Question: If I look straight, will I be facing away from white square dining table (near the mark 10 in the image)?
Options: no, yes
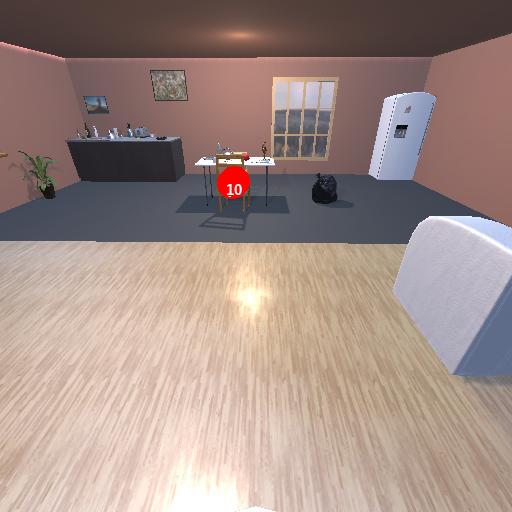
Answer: no